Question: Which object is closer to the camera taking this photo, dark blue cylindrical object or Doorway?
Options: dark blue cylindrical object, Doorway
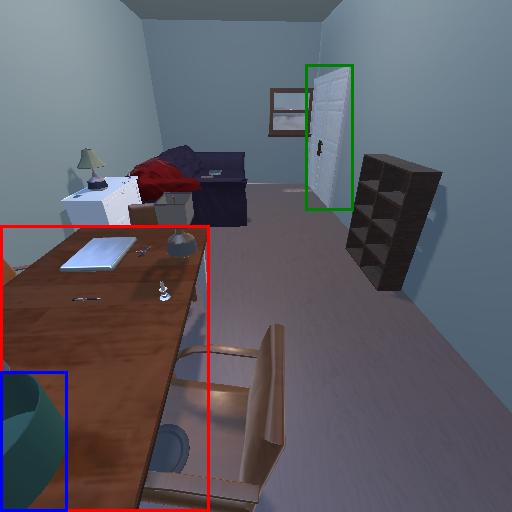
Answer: dark blue cylindrical object